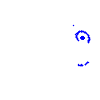
Particle: kaon